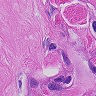
Metastatic tissue present: yes